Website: macys
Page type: payment
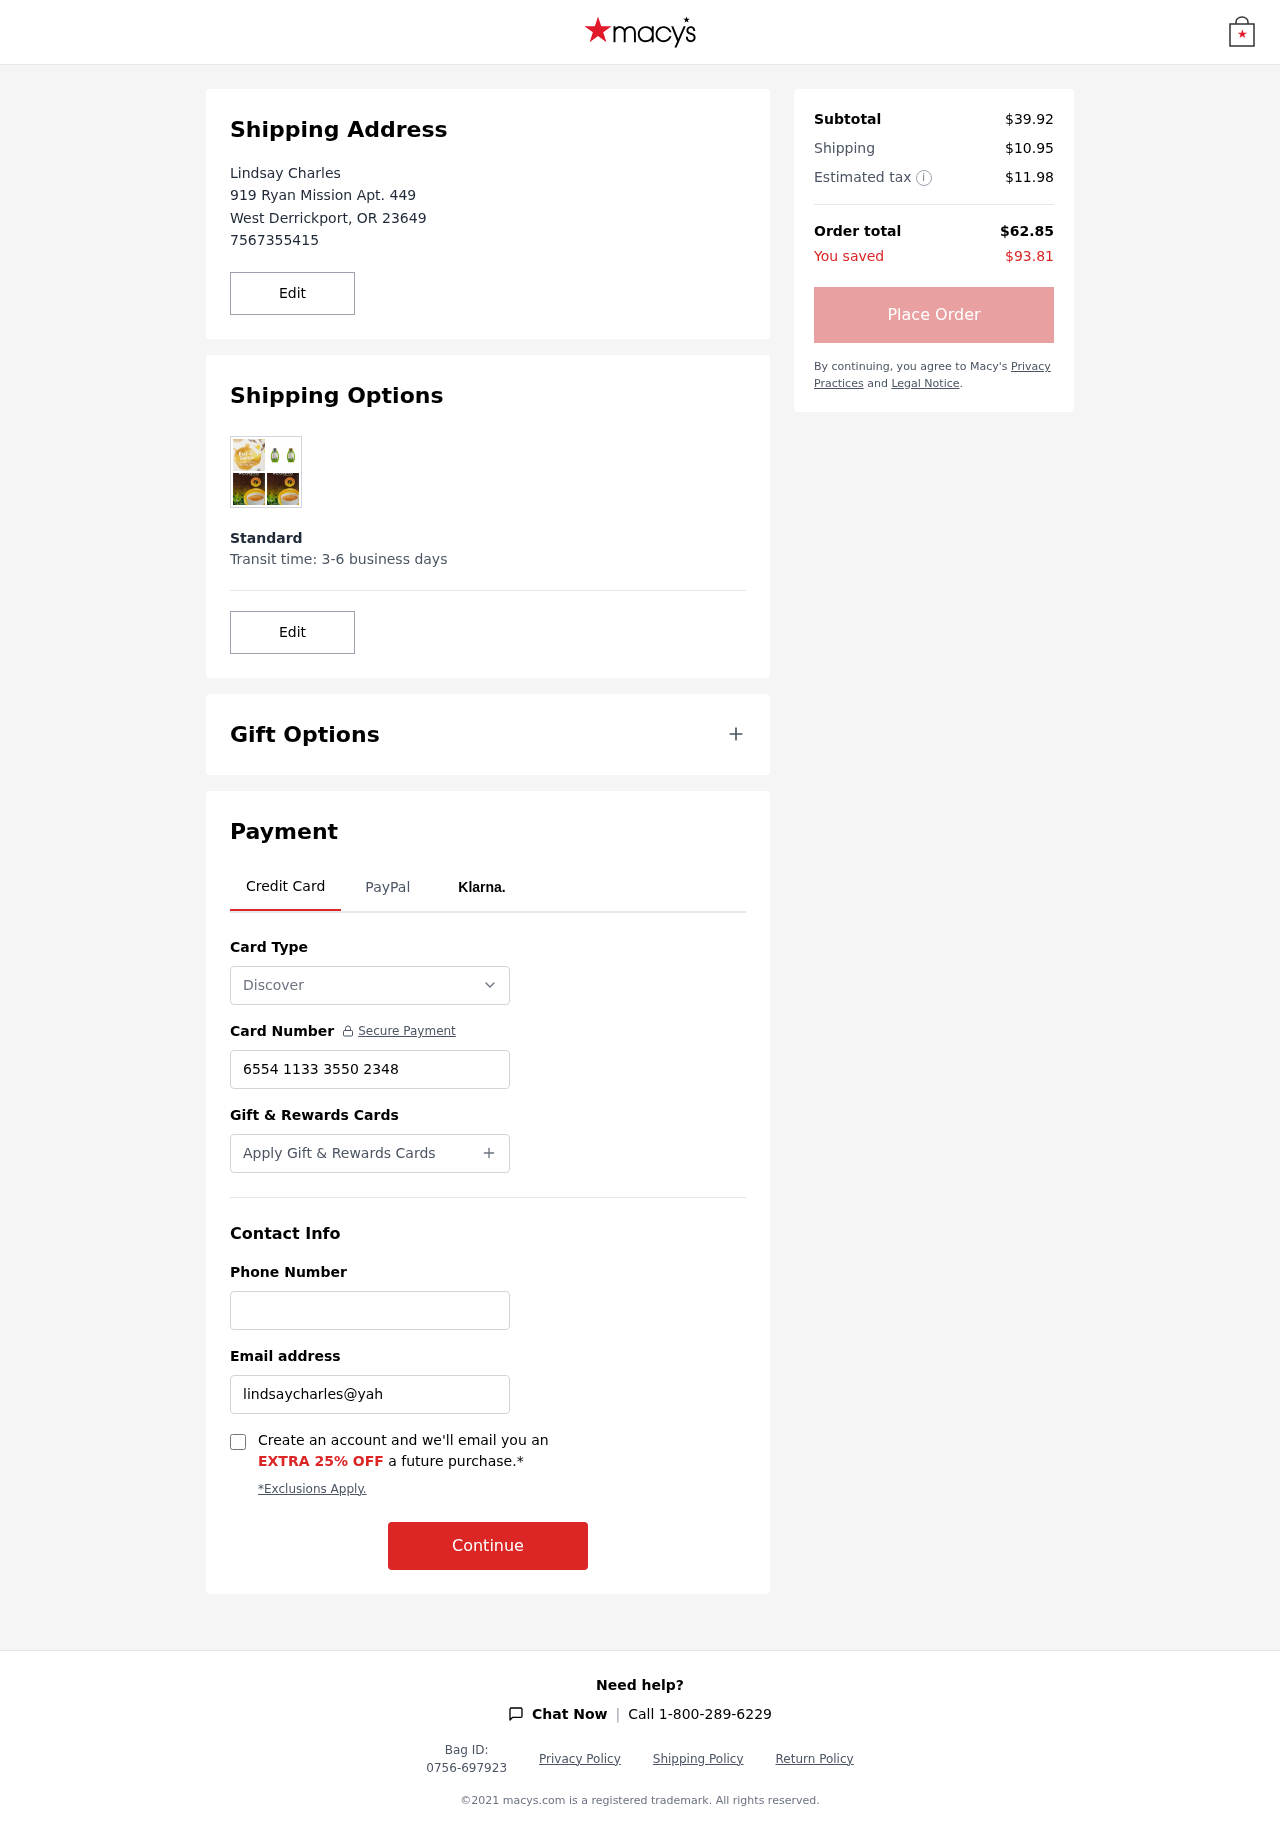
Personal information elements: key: PII_CARD_NUMBER
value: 6554 1133 3550 2348
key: PII_CARD_TYPE
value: Discover
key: PII_CITY
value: West Derrickport
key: PII_EMAIL
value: lindsaycharles@yahoo.com
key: PII_FULLNAME
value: Lindsay Charles
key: PII_PHONE
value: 7567355415
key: PII_POSTCODE
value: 23649
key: PII_STATE_ABBR
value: OR
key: PII_STREET
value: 919 Ryan Mission Apt. 449
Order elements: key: ORDER_SUBTOTAL
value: $39.92
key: ORDER_SHIPPING_COST
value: $10.95
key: ORDER_TAX
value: $11.98
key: ORDER_TOTAL
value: $62.85
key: ORDER_SAVINGS
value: $93.81